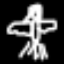
Label: angel